Question: Running a MYSQL query with REGEX and I get a timeout error.
I have a Bitnami NGINX Wordpress stack on AWS with Ubuntu 16.
Using MYSQL 8.0.16
What settings in MYSQL (or whereever else) do I need to change to stop this error?
help appreciated..
tried playing with the my.cnf file and restarting MYSQL but I dont know which timeout setting, there seems to be several
this is the SQL query
'''
REPLACE INTO wp_term_relationships (term_taxonomy_id, object_id) SELECT '272', ID
FROM 'wp_posts'
WHERE (
post_title REGEXP 'German|Deutsch|Berlin|Hamburg|Munich|Munchen|Cologne|Koln|Frankfurt|Stuttgart|Dusseldorf|Dortmund|Essen|Leipzig|Bremen|Dresden|Hanover|Hannover|Nuremberg|Nurnberg|Duisburg|Bochum|Wuppertal|Bielefeld|Bonn|Munster|Karlsruhe|Mannheim|Augsburg|Wiesbaden|Gelsenkirchen|Monchengladbach|Braunschweig|Chemnitz|Kiel|Aachen|Halle|Saale|Magdeburg|Freiburg|Krefeld|Lubeck|Oberhausen|Erfurt|Mainz|Rostock|Kassel|Hagen|Hamm|Saarbrucken|Mulheim|Potsdam|Ludwigshafen|Oldenburg|Leverkusen|Osnabruck|Solingen|Heidelberg|Herne|Neuss|Darmstadt|Paderborn|Regensburg|Ingolstadt|Wurzburg|Furth|Wolfsburg|Offenbach|Ulm|Heilbronn|Pforzheim|Gottingen|Bottrop|Trier|Recklinghausen|Reutlingen|Bremerhaven|Koblenz|Bergisch Gladbach|Jena|Remscheid|Erlangen|Moers|Siegen|Hildesheim|Salzgitter|Baden-Wurttemberg|Bavaria|Bayern|Berlin|Brandenburg|Bremen|Hesse|Hessen|Lower Saxony|Niedersachsen|Mecklenburg-Vorpommern|North Rhine-|Westphalia|Nordrhein-Westfalen|Rhineland-Palatinate|Rheinland-Pfalz|Saarland|Saxony|Sachsen|Saxony-Anhalt|Sachsen-Anhalt|Schleswig-Holstein|Thuringia|Thuringen'
OR post_content REGEXP 'German|Deutsch|Berlin|Hamburg|Munich|Munchen|Cologne|Koln|Frankfurt|Stuttgart|Dusseldorf|Dortmund|Essen|Leipzig|Bremen|Dresden|Hanover|Hannover|Nuremberg|Nurnberg|Duisburg|Bochum|Wuppertal|Bielefeld|Bonn|Munster|Karlsruhe|Mannheim|Augsburg|Wiesbaden|Gelsenkirchen|Monchengladbach|Braunschweig|Chemnitz|Kiel|Aachen|Halle|Saale|Magdeburg|Freiburg|Krefeld|Lubeck|Oberhausen|Erfurt|Mainz|Rostock|Kassel|Hagen|Hamm|Saarbrucken|Mulheim|Potsdam|Ludwigshafen|Oldenburg|Leverkusen|Osnabruck|Solingen|Heidelberg|Herne|Neuss|Darmstadt|Paderborn|Regensburg|Ingolstadt|Wurzburg|Furth|Wolfsburg|Offenbach|Ulm|Heilbronn|Pforzheim|Gottingen|Bottrop|Trier|Recklinghausen|Reutlingen|Bremerhaven|Koblenz|Bergisch Gladbach|Jena|Remscheid|Erlangen|Moers|Siegen|Hildesheim|Salzgitter|Baden-Wurttemberg|Bavaria|Bayern|Berlin|Brandenburg|Bremen|Hesse|Hessen|Lower Saxony|Niedersachsen|Mecklenburg-Vorpommern|North Rhine-|Westphalia|Nordrhein-Westfalen|Rhineland-Palatinate|Rheinland-Pfalz|Saarland|Saxony|Sachsen|Saxony-Anhalt|Sachsen-Anhalt|Schleswig-Holstein|Thuringia|Thuringen'
)
AND post_type = 'post'
'''
> #3699 - Timeout exceeded in regular expression match.
*update - not sure how to add an image to comments, so will add here.
variable settings, cheers @Rick James on how list them

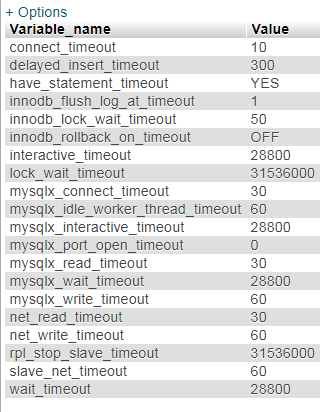
Answer: '''
SET GLOBAL regexp_time_limit=1024;
'''
(see <URL>